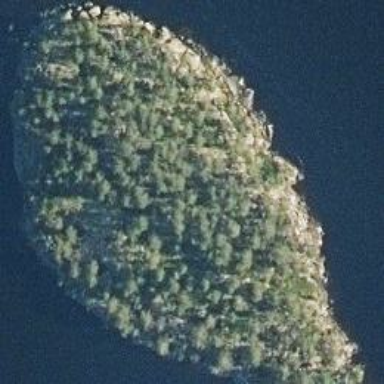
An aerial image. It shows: Islet of woodland in nature reserve.